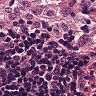
Metastatic tissue present: no